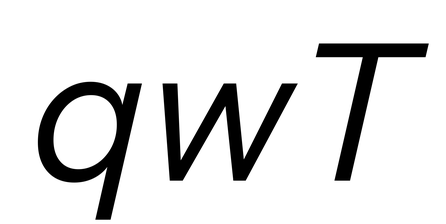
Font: InstrumentSans-Italic_Italic